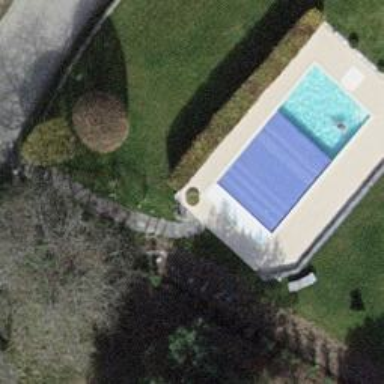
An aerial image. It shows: Swimming pool located in leisure land.